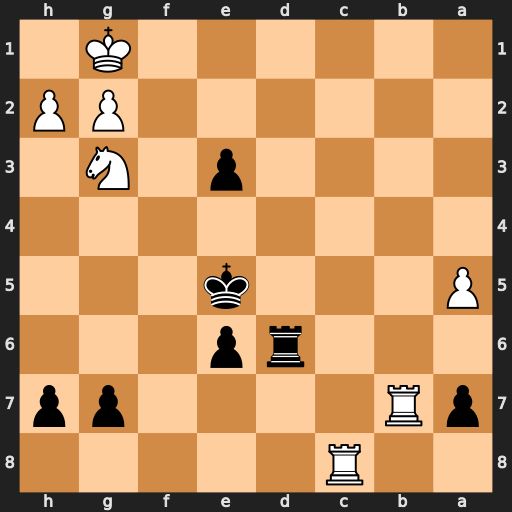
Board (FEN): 2R5/pR4pp/3rp3/P3k3/8/4p1N1/6PP/6K1
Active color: b
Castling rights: -
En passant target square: -
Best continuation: Rd1+ Nf1 e2